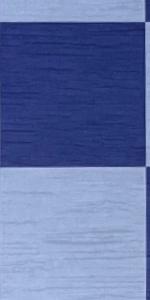
Label: Empty